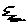
Label: zigzag